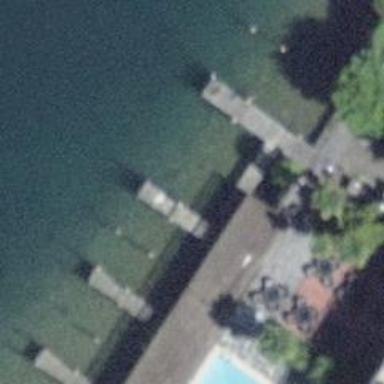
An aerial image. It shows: Man-made pier.